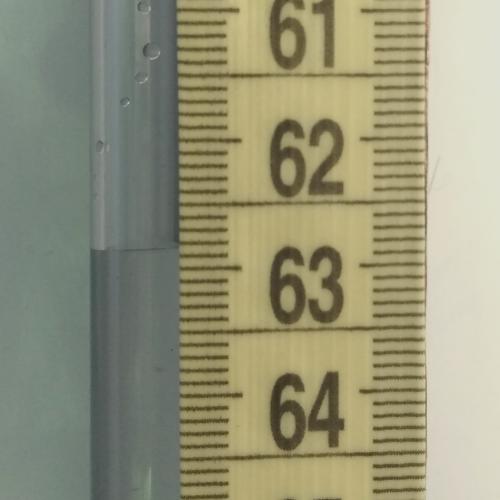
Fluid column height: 62.8 cm